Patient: sex M, age 71
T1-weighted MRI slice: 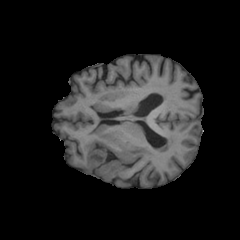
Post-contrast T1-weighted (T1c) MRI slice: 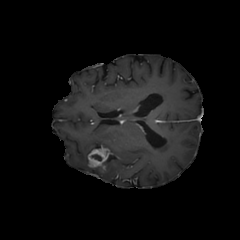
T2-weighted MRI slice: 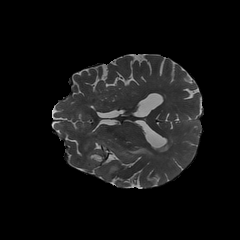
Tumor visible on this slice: yes
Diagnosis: Glioblastoma, IDH-wildtype
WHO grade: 4